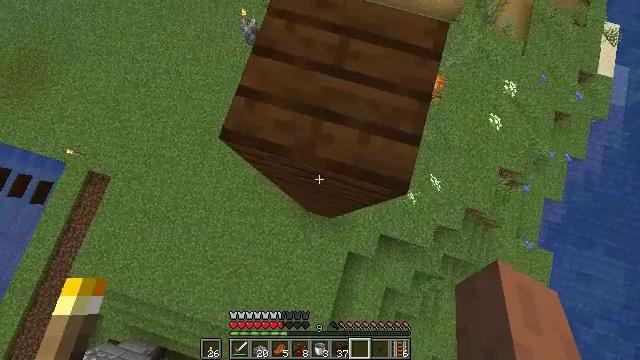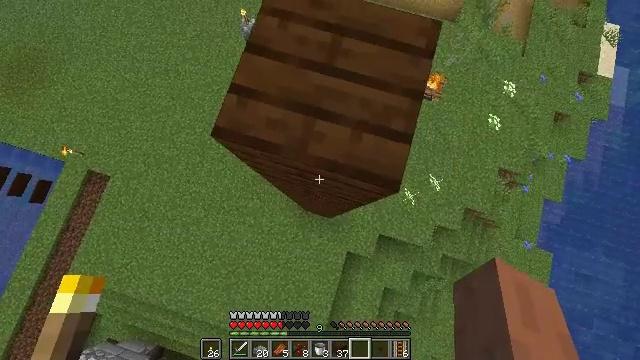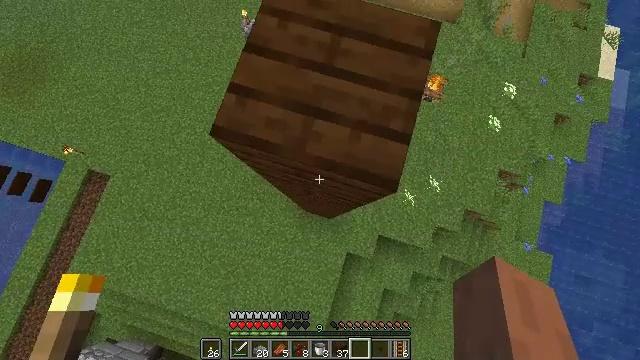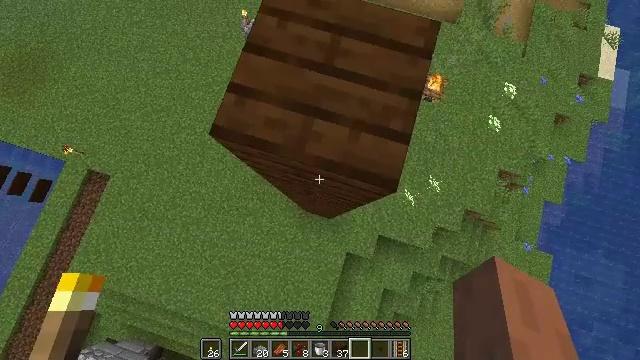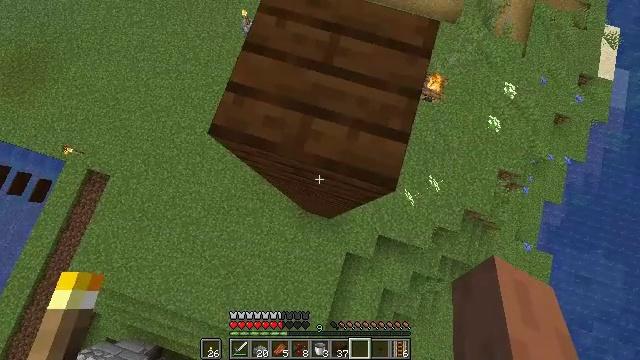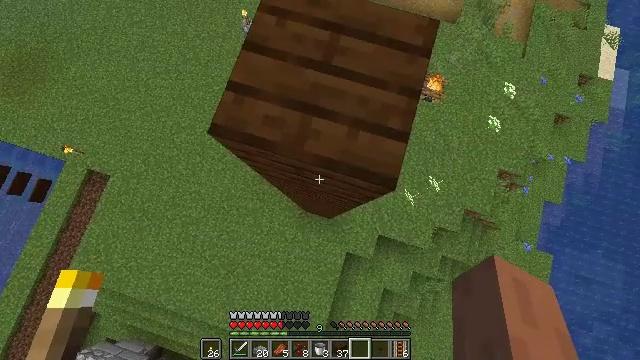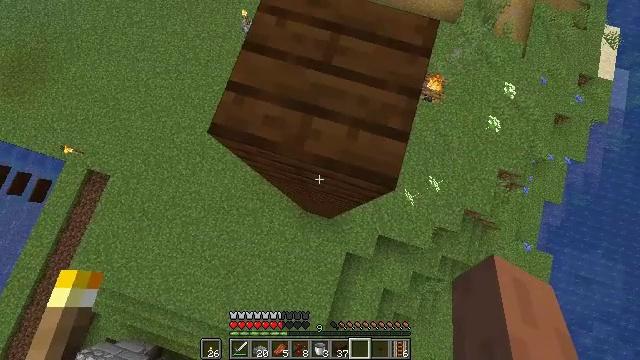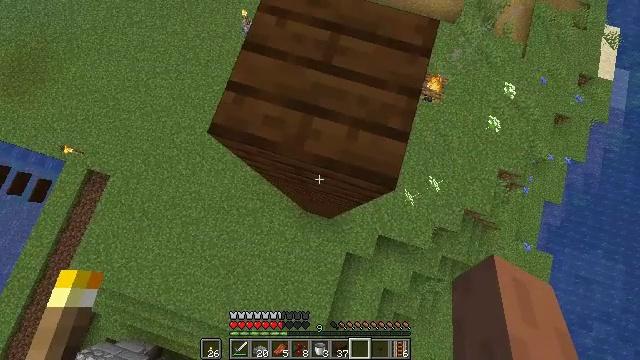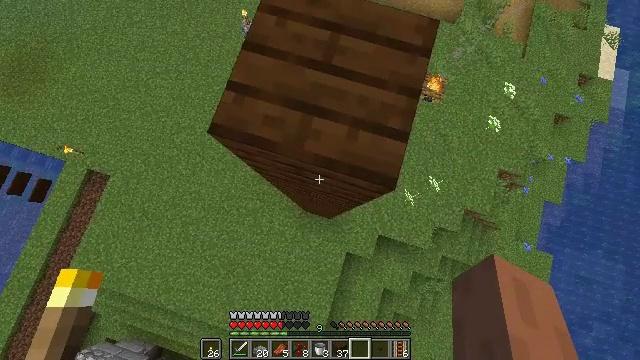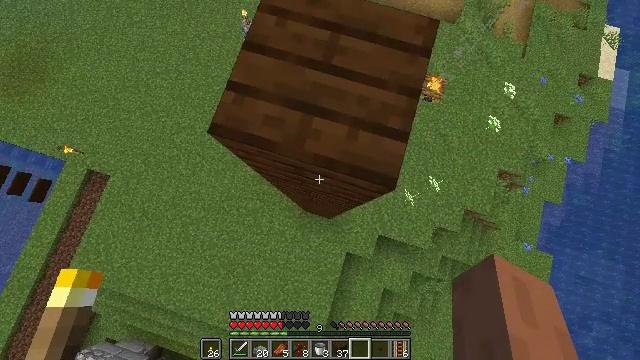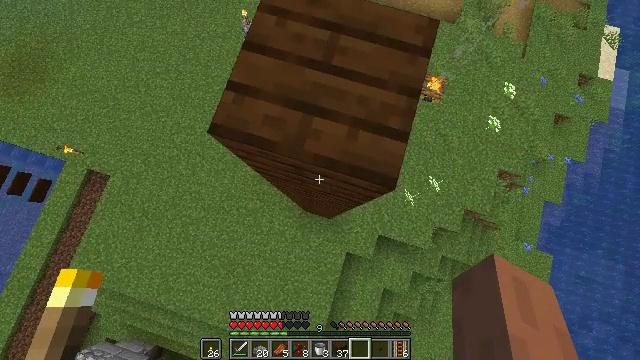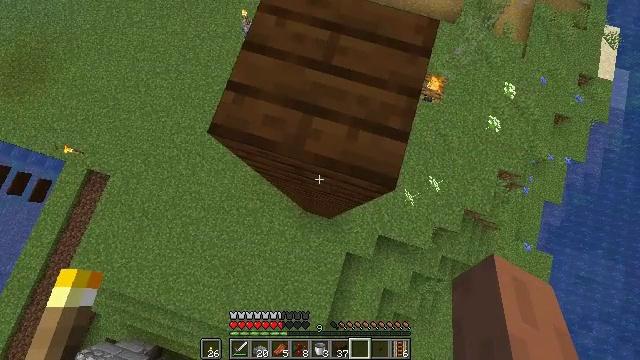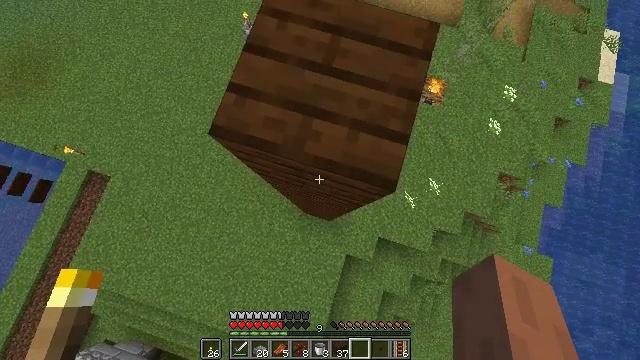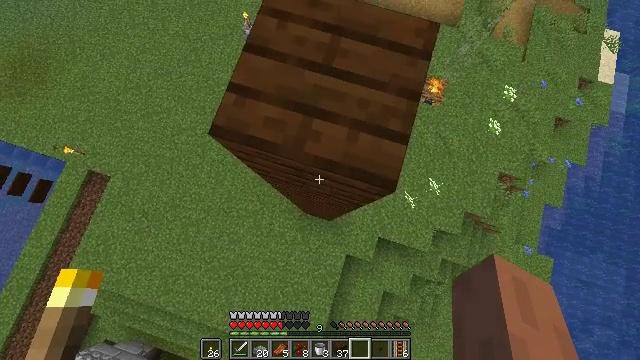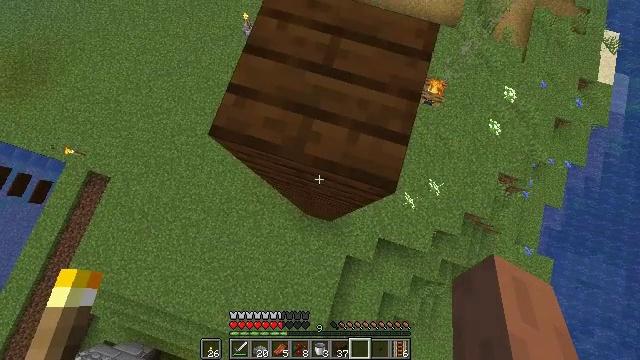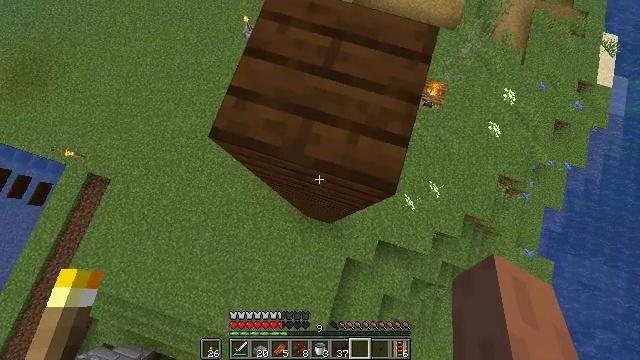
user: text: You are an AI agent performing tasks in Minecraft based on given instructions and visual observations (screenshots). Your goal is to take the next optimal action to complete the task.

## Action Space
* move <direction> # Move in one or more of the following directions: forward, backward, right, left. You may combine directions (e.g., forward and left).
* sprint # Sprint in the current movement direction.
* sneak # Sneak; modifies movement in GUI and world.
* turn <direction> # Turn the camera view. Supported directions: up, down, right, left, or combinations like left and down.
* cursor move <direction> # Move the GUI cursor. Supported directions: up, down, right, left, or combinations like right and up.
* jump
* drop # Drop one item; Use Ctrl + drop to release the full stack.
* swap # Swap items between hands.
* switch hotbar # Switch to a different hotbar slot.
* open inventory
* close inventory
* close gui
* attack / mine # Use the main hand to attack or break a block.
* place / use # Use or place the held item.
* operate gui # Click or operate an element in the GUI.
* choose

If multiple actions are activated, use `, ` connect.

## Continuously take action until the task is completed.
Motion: motion action
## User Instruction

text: Collect dark oak planks from a structure.
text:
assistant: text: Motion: sneak
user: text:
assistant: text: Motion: sneak
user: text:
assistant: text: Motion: sneak
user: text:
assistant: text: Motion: sneak
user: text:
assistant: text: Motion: sneak
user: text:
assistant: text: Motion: sneak
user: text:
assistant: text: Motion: sneak
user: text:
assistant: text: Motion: sneak
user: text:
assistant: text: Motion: sneak
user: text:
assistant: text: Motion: sneak
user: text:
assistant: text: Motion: sneak
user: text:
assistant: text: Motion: sneak
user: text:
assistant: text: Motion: sneak
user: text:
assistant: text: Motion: sneak
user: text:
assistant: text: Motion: sneak
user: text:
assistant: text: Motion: move forward, sneak
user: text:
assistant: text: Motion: move forward, sneak
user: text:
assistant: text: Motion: move forward, sneak
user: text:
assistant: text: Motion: move forward, sneak
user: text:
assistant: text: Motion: sneak, attack / mine
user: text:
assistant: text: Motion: sneak, attack / mine
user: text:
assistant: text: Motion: sneak, turn down, attack / mine
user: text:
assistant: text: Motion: sneak, attack / mine
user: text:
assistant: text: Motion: sneak, attack / mine
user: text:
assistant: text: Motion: sneak, attack / mine
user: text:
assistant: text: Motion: sneak, attack / mine
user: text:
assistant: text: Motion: sneak, attack / mine
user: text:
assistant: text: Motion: sneak, attack / mine
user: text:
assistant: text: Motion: sneak, attack / mine
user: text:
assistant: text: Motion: sneak, attack / mine